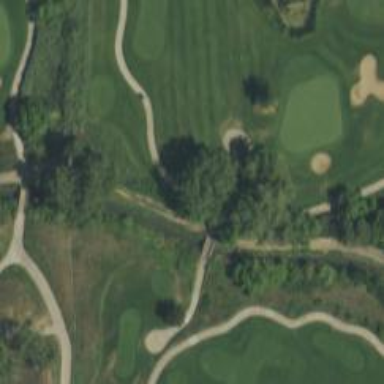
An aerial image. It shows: Service road designated as golf cart path.